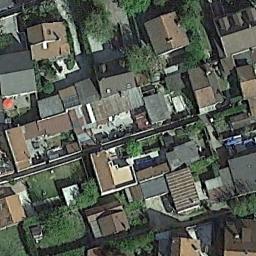
Label: residential